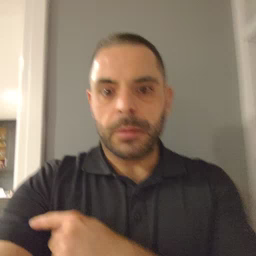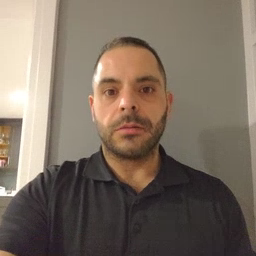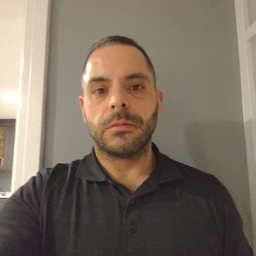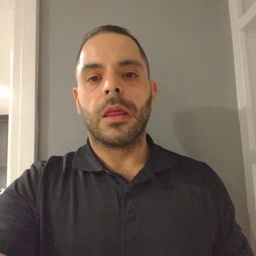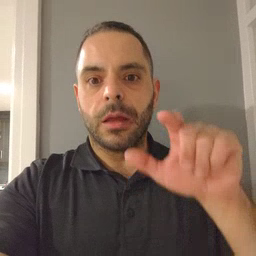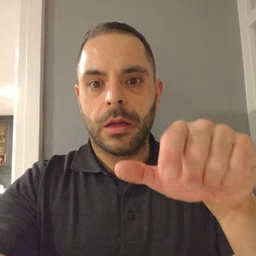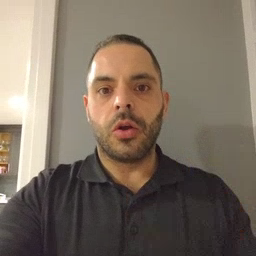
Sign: later